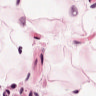
Metastatic tissue present: no